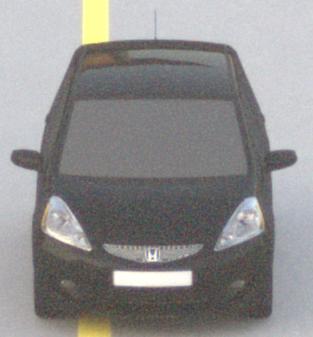
Make: Honda
Model: Jazz 1.2
Detailed model: Jazz (III) (11/08 - 04/11)
Model produced from: 2008/11
Model produced until: 2010/10
Doors: 5
Color: black
Road condition: dry road
Daytime: sunrise or sunset
Contrast: low contrast